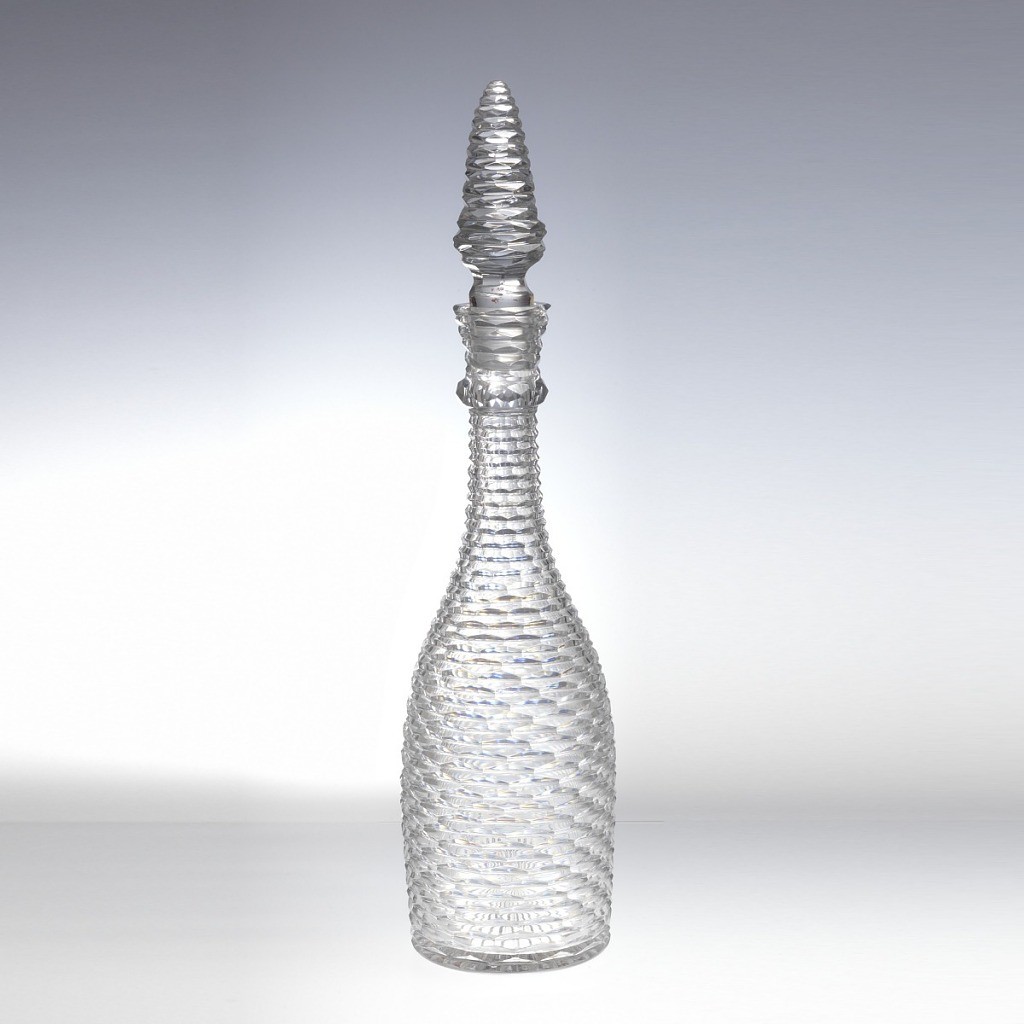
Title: Decanter and stopper
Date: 1801–50
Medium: Cut blown glass
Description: Bottle-shaped body with slender, ringed, neck. All-over decoration of chevrons in narrow horizontal bands. Stopper is conical with the same decoration.